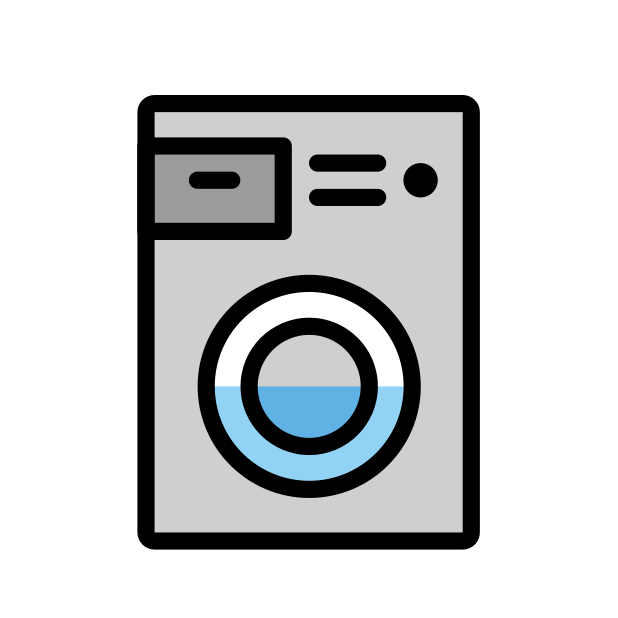
washing machine